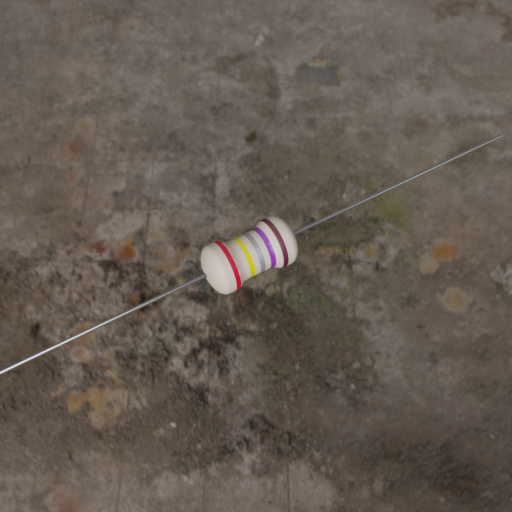
Resistor colour bands (in order): red, yellow, silver, violet, brown